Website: bh-photo
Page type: receipt
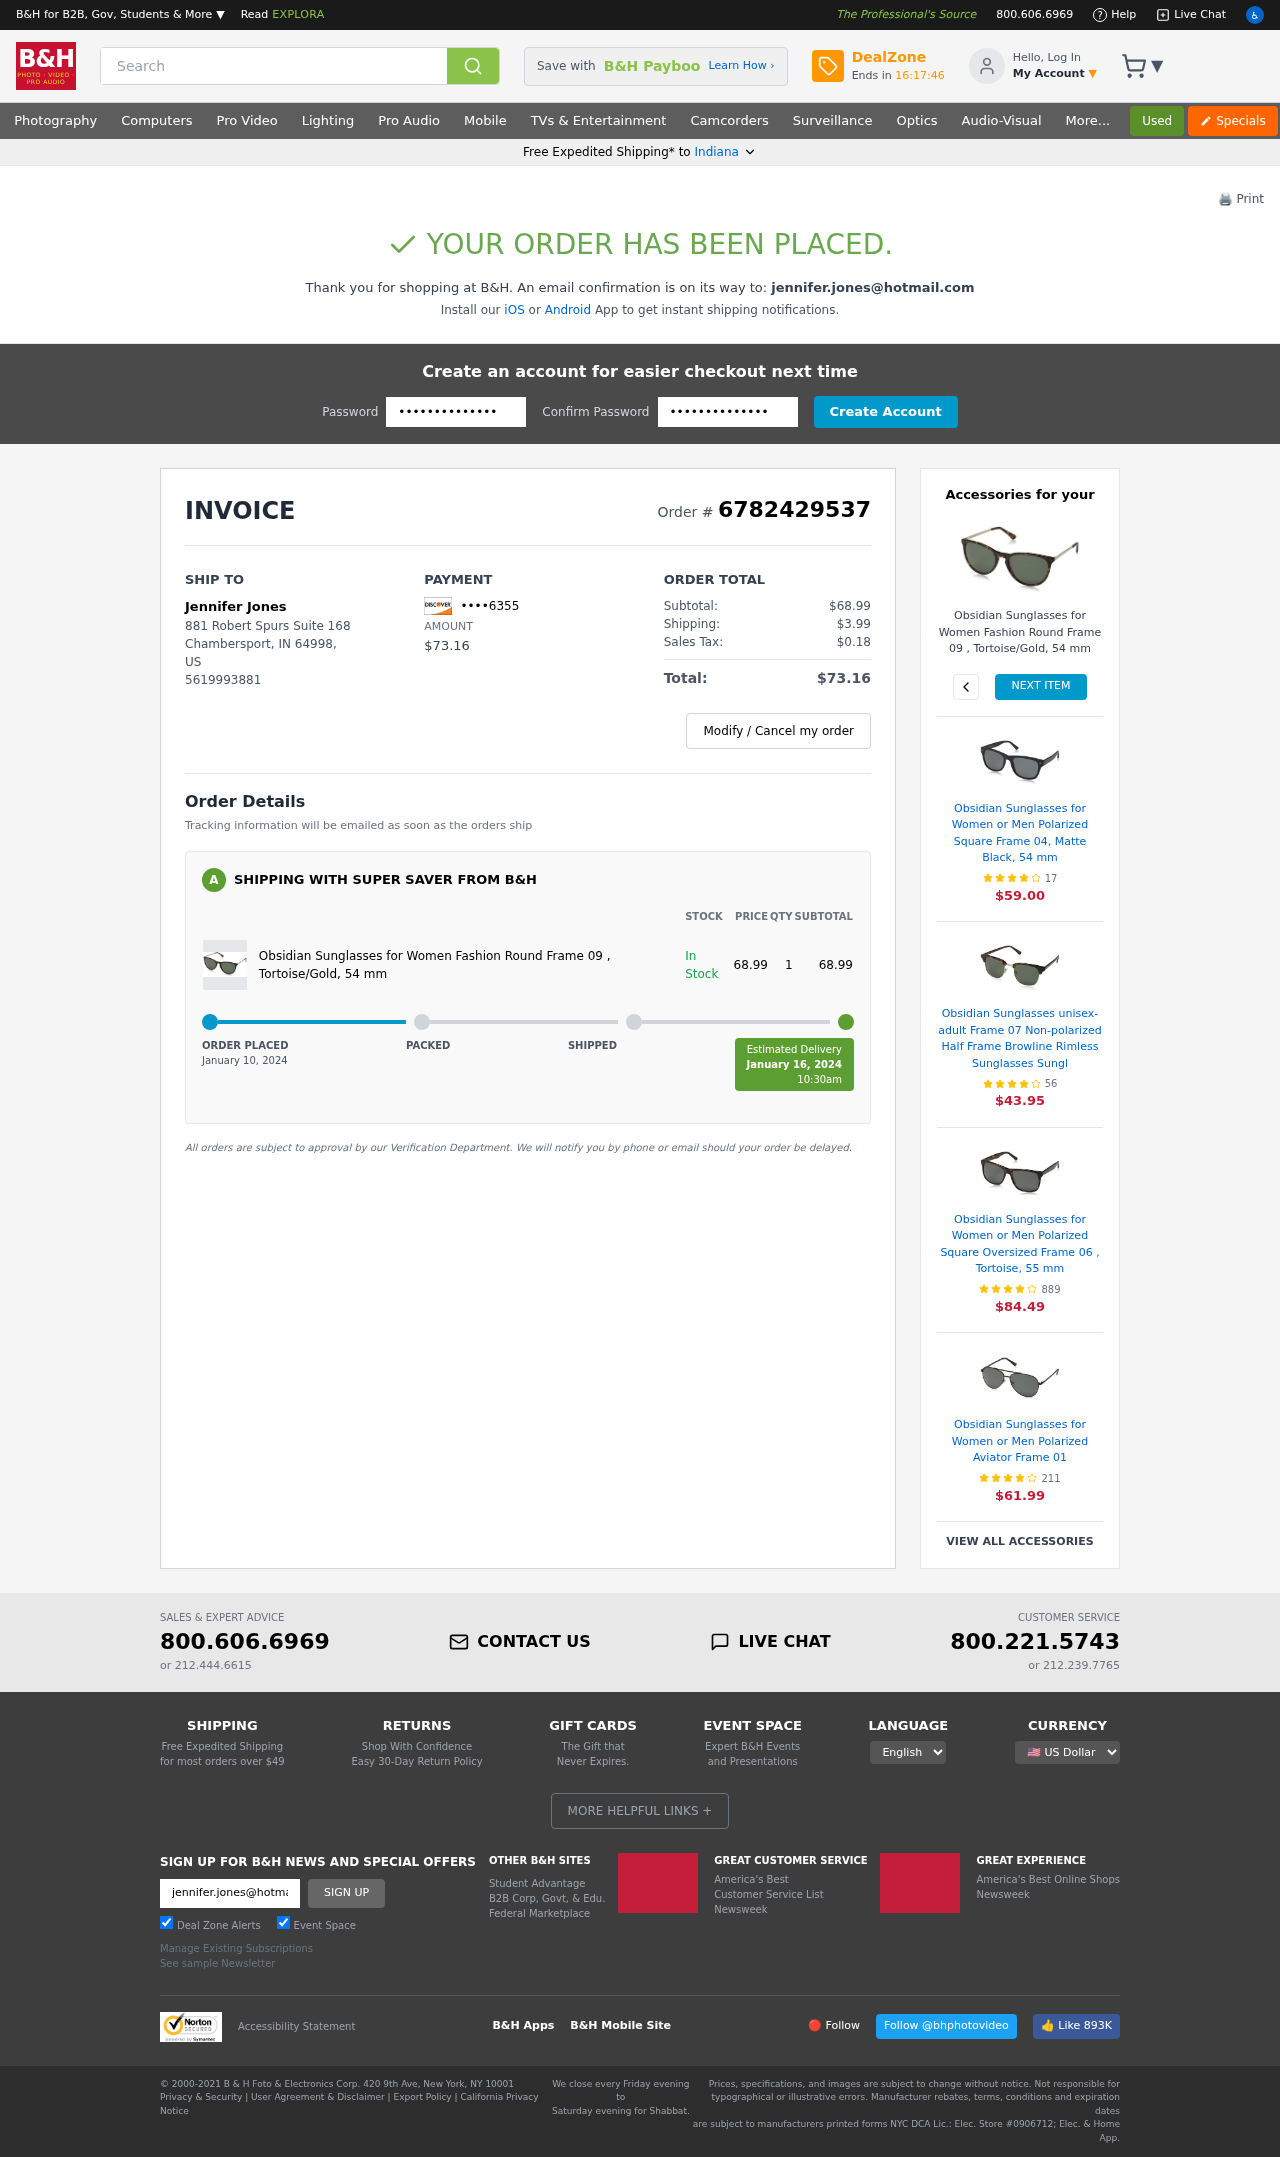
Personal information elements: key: PII_CARD_LAST4
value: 6355
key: PII_CITY
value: Chambersport
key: PII_EMAIL
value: jennifer.jones@hotmail.com
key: PII_FULLNAME
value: Jennifer Jones
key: PII_PHONE
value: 5619993881
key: PII_POSTCODE
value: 64998
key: PII_STATE
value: Indiana
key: PII_STATE_ABBR
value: IN
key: PII_STREET
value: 881 Robert Spurs Suite 168
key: PII_COUNTRY_CODE
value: US
Product elements: key: PRODUCT1_NAME
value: Obsidian Sunglasses for Women Fashion Round Frame 09 , Tortoise/Gold, 54 mm
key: PRODUCT1_PRICE
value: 68.99
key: PRODUCT1_QUANTITY
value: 1
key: PRODUCT1_NAME2
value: Obsidian Sunglasses for Women Fashion Round Frame 09 , Tortoise/Gold, 54 mm
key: PRODUCT2_NAME
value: Obsidian Sunglasses for Women or Men Polarized Square Frame 04, Matte Black, 54 mm
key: PRODUCT2_NUM_RATINGS
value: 17
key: PRODUCT2_PRICE
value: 59.00
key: PRODUCT3_NAME
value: Obsidian Sunglasses unisex-adult Frame 07 Non-polarized Half Frame Browline Rimless Sunglasses Sungl
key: PRODUCT3_NUM_RATINGS
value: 56
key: PRODUCT3_PRICE
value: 43.95
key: PRODUCT4_NAME
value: Obsidian Sunglasses for Women or Men Polarized Square Oversized Frame 06 , Tortoise, 55 mm
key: PRODUCT4_NUM_RATINGS
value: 889
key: PRODUCT4_PRICE
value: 84.49
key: PRODUCT5_NAME
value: Obsidian Sunglasses for Women or Men Polarized Aviator Frame 01
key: PRODUCT5_NUM_RATINGS
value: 211
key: PRODUCT5_PRICE
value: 61.99
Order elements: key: ORDER_ID
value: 6782429537
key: ORDER_TOTAL
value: $73.16
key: ORDER_SUBTOTAL
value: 68.99
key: ORDER_SUBTOTAL
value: $68.99
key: ORDER_SHIPPING_COST
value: $3.99
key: ORDER_TAX
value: $0.18
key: ORDER_DATE
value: January 10, 2024
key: ORDER_DELIVERY_DATE
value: January 16, 2024
Search elements: key: HEADER_SEARCH
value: Search